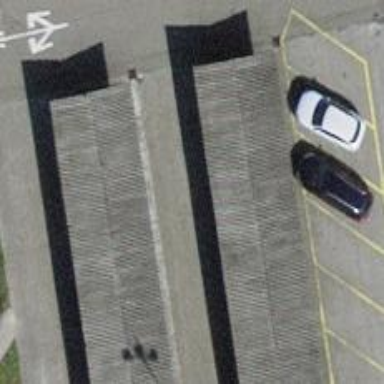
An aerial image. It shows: Bicycle parking area located on the roof of building.